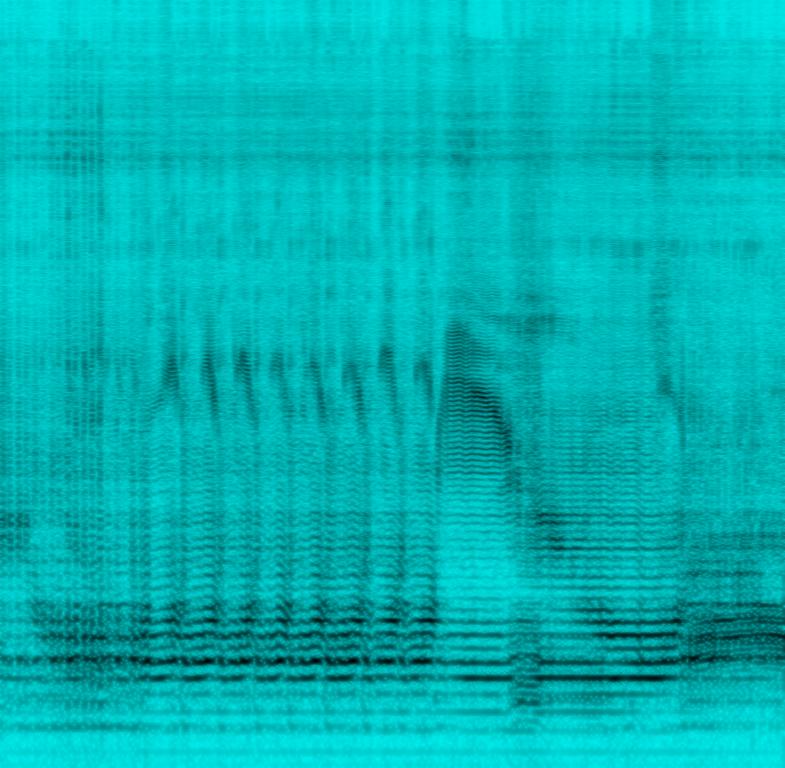
This is an instrumental jam recording. The only instrument being played is a didgeridoo. A solo is being played on this instrument with a wide variety of frequencies. There is a resonant sound. The atmosphere is unique. Samples could be lifted from this recording to use in beats.